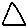
Label: triangle